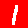
Digit: 1